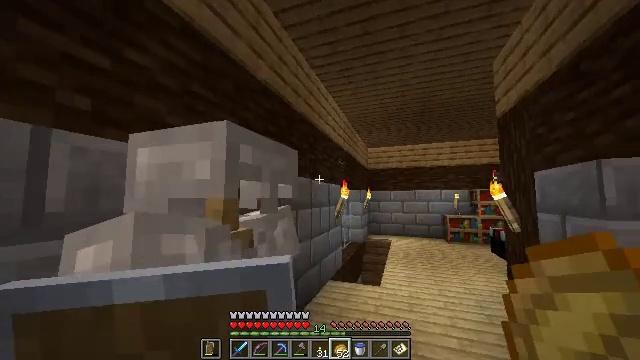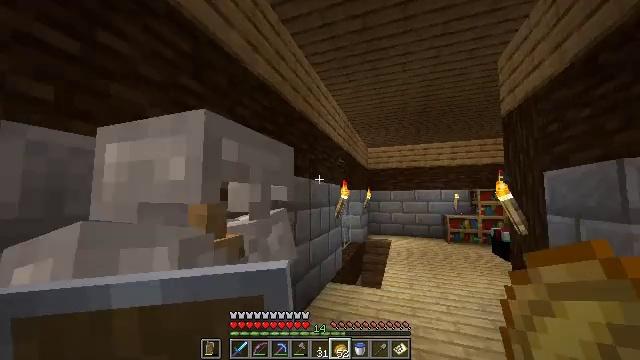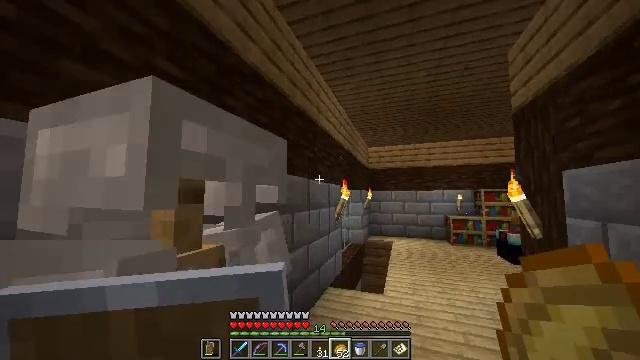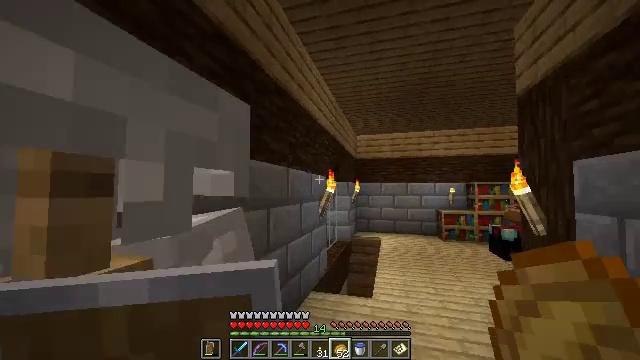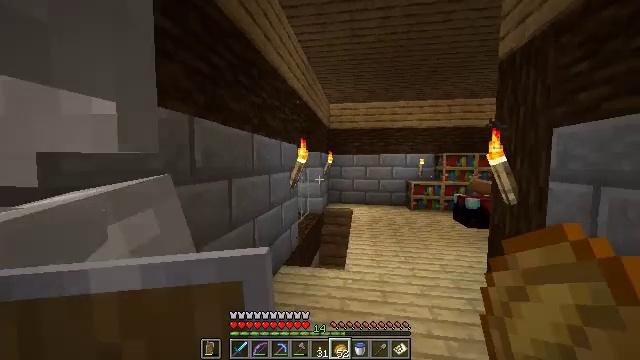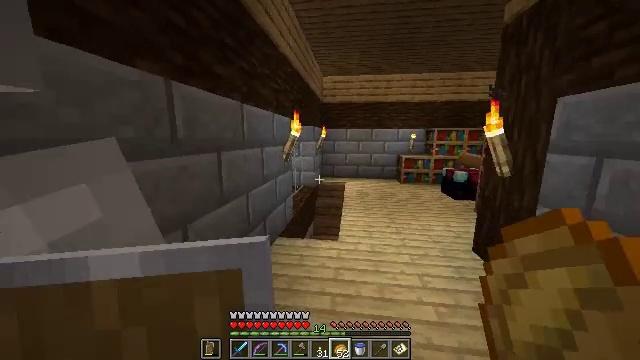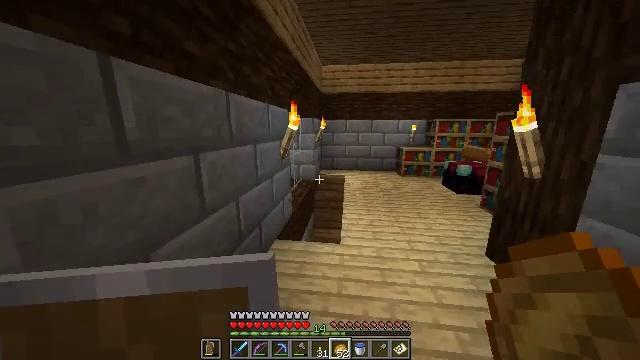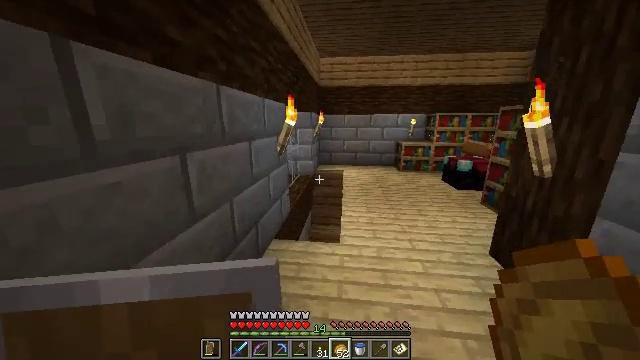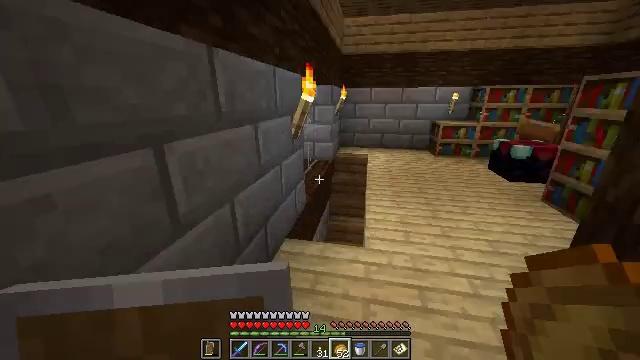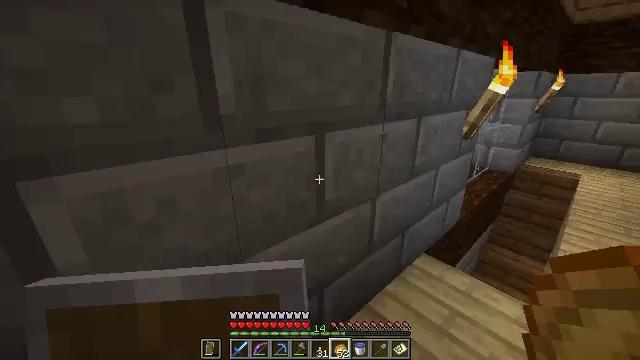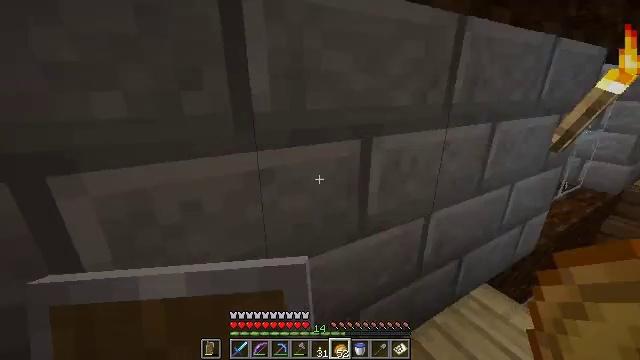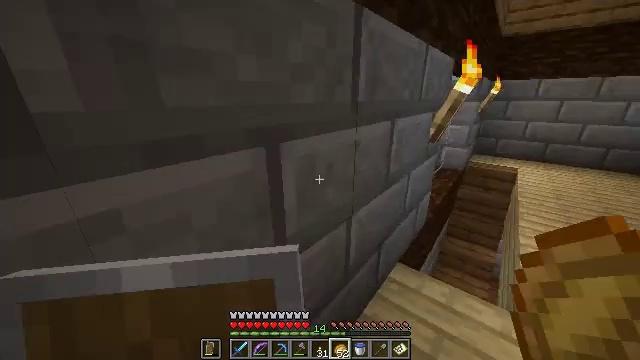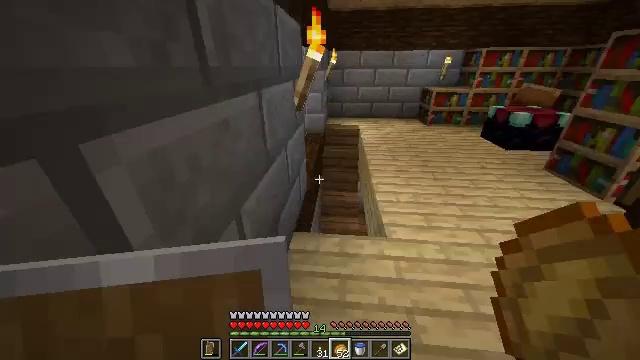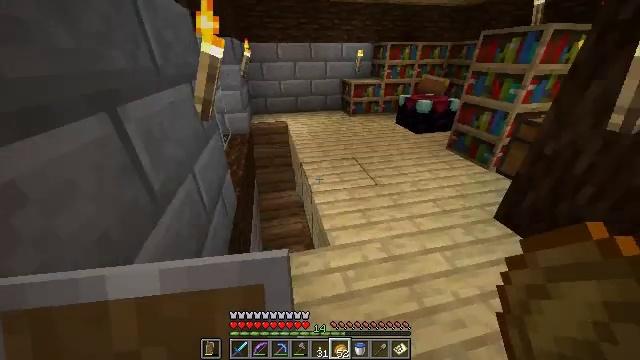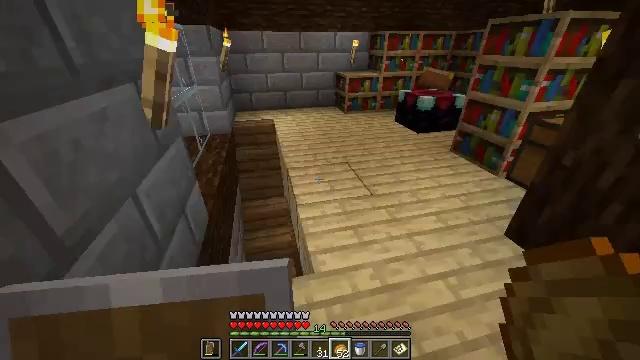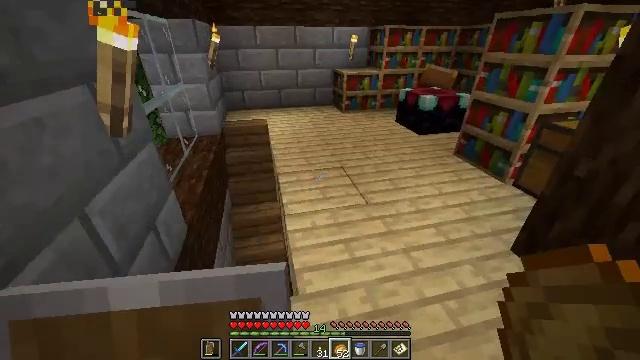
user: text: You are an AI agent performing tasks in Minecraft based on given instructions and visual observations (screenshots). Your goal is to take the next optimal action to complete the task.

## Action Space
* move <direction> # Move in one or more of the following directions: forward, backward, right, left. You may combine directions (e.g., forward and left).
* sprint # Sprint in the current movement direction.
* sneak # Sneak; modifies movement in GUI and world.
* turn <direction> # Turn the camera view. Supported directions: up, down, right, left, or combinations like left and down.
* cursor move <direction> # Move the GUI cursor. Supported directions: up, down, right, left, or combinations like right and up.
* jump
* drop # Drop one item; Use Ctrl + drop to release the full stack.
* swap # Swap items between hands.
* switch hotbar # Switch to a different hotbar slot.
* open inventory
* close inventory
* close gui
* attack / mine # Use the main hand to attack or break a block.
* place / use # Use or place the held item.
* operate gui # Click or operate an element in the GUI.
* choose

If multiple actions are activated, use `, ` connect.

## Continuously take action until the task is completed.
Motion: motion action
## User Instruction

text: Dig up potatoes from the soil.
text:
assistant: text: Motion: move forward
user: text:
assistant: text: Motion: move forward
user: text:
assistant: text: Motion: move forward, turn right and down
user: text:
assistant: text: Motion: move forward, turn right and down
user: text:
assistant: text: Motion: move forward, turn right and down
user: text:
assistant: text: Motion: move forward, turn down
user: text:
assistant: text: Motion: move forward, turn down
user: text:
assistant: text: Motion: move forward, turn left and down
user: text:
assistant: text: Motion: move forward, turn left and down
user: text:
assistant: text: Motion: move forward, turn left
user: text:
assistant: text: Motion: move forward, turn right
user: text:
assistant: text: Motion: move forward and move right, turn right and down
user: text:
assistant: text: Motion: move forward and move right, turn right and down
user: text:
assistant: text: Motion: move forward and move right, turn right
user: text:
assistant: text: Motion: move forward and move right
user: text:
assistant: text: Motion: move forward and move right
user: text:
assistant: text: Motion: move forward
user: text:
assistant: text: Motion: move forward, turn left
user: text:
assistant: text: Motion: move forward, turn left
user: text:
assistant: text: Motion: move forward
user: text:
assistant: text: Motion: move forward
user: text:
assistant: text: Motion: move forward, turn left
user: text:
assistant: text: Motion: move forward
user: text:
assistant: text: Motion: move forward, turn left
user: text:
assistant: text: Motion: move forward, turn left
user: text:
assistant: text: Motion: move forward, turn left and down, jump
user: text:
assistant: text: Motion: move forward, jump
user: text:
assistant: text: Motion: move forward, jump
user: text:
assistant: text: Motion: move forward
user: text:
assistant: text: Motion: move forward